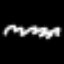
Label: squiggle